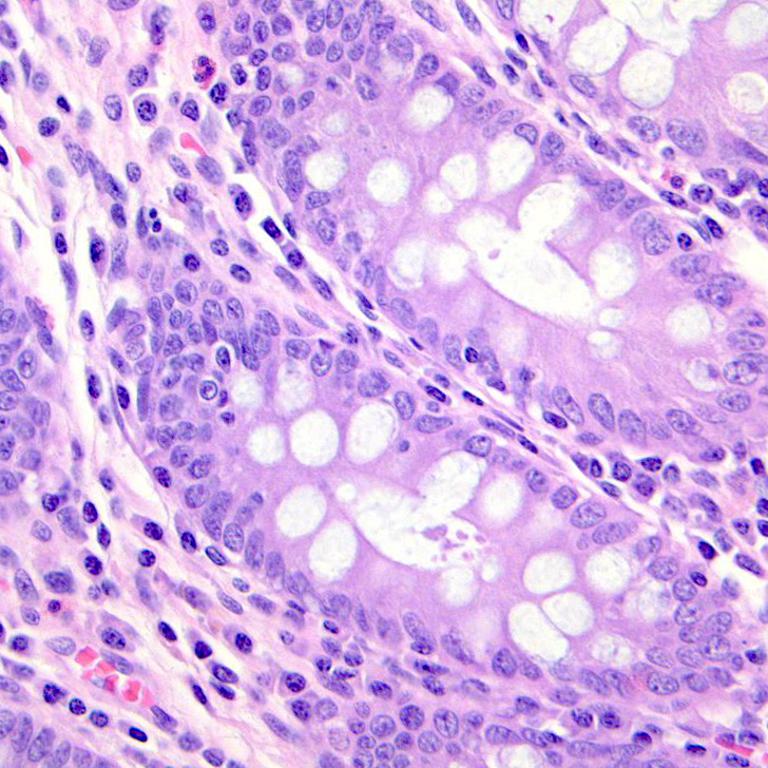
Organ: colon
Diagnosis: benign